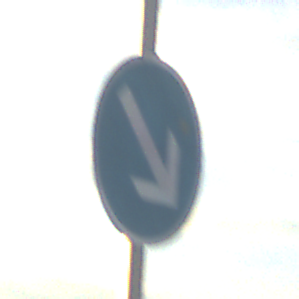
Verkehrszeichen: VorgeschriebeneVorbeifahrtRechts
Umgebung: Outdoor, Nature
Tageszeit: SunriseSunset
Wetter: PartlyCloudy
Licht: Natural
Jahreszeit: Summer
Kontrast: HighContrast